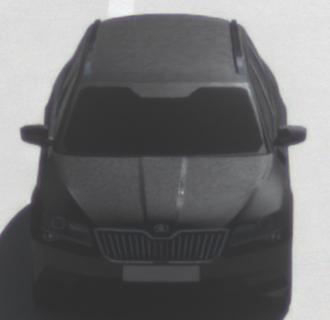
Make: Skoda
Model: Superb Combi 1.4 TSI
Detailed model: Superb (III) Combi
Model produced from: 2015/09
Model produced until: 2018/06
Doors: 5
Color: black
Road condition: dry road
Daytime: morning or afternoon
Contrast: medium contrast